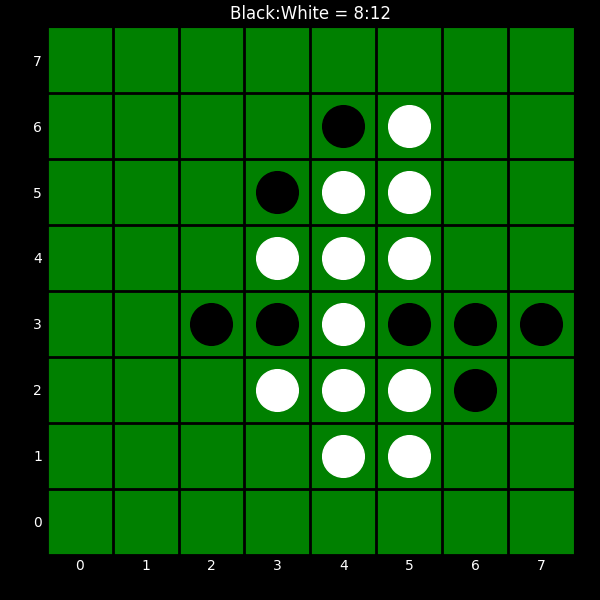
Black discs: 8
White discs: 12